Question: Hi I'm trying to hide a panel (which acts as a button to access Registration) on the front end, it should be only visible in the certain time of the year. I'm trying to use DateTime function to get the current date but it doesn't seem to work for me - it says cannot find name 'DateTime'. Any advice appreciated.
Here is my code
'''
module PrestigeWorldWide.Scripts.ViewModels {
export class IndexViewModel extends BaseViewModels.BaseViewModel {
public panels: KnockoutObservableArray<IPanelObject> = ko.observableArray<IPanelObject>();
public events: KnockoutObservableArray<FullCalendar.EventObject> = ko.observableArray<any>();
constructor() {
super();
this.panels.push({
Name: "My Transcript",
Desc: "View your unofficial QUB transcript",
Icon: "fa-file-text",
Link: "/PrestigeWorldwide/Grade/ViewTranscript"
});
this.panels.push({
Name: "Module Info",
Desc: "View the information on all modules including pre-requisites and course content",
Icon: "fa-folder-open",
Link: "/PrestigeWorldwide/Module/ModuleInfo"
});
var cutOffStart1 = "14/09/2015";
var cutOffEnd1 = "12/10/2015";
var cutOffStart2 = "18/01/2016";
var cutOffEnd2 = "15/02/2016";
if (DateTime.Now >= cutOffStart1 && DateTime.Now >= cutOffEnd1) {
this.panels.push({
Name: "Enrollment Wizard",
Desc: "Enroll for modules and enter further information about yourself - emergency contacts etc.",
Icon: "fa-magic",
Link: "/PrestigeWorldwide/Registration/Index"
});
}
this.getEvents();
}
getEvents() {
var url = "/PrestigeWorldwide/Class/GetStudentClasses";
this.loading(true);
$.ajax(url).done((events: FullCalendar.EventObject[]) => {
this.loading(false);
_.each(events, (event) => {
this.events.push(event);
});
});
}
}
export interface IPanelObject {
Name: string;
Desc: string;
Icon: string;
Link?: string;
}
}
'''

Update - I've got to the following stage: (is there any easy way to change the formats of dates without using Moments.js? Seems like an overkill for such a tiny piece of code?)
'''
//Before displaying the Registration wizard panel, check if we are in the range of registration availability dates
var cutOffStart1 = new Date(2015,09,14);
var cutOffEnd1 = new Date(2015, 10, 12);
var cutOffStart2 = new Date(2015,3,11);
var cutOffEnd2 = new Date(2015,3,15);
//var cutOffStart2 = new Date(2016,1,18);
//var cutOffEnd2 = new Date(2016,2,15);
var today = new Date();
var dd = today.getDate();
var mm = today.getMonth() + 1; //January is 0!
var yyyy = today.getFullYear();
//check if the current date is in the fisrt semseter registration period
if (today >= cutOffStart1 && today >= cutOffEnd1) {
this.panels.push({
Name: "Enrollment Wizard",
Desc: "Enroll for modules and enter further information about yourself - emergency contacts etc.",
Icon: "fa-magic",
Link: "/PrestigeWorldwide/Registration/Index"
});
}
//check if the current date is in the second semseter registration period
else if (today >= cutOffStart2 && today >= cutOffEnd2) {
this.panels.push({
Name: "Enrollment Wizard",
Desc: "Enroll for modules and enter further information about yourself - emergency contacts etc.",
Icon: "fa-magic",
Link: "/PrestigeWorldwide/Registration/Index"
});
}
else { };
'''
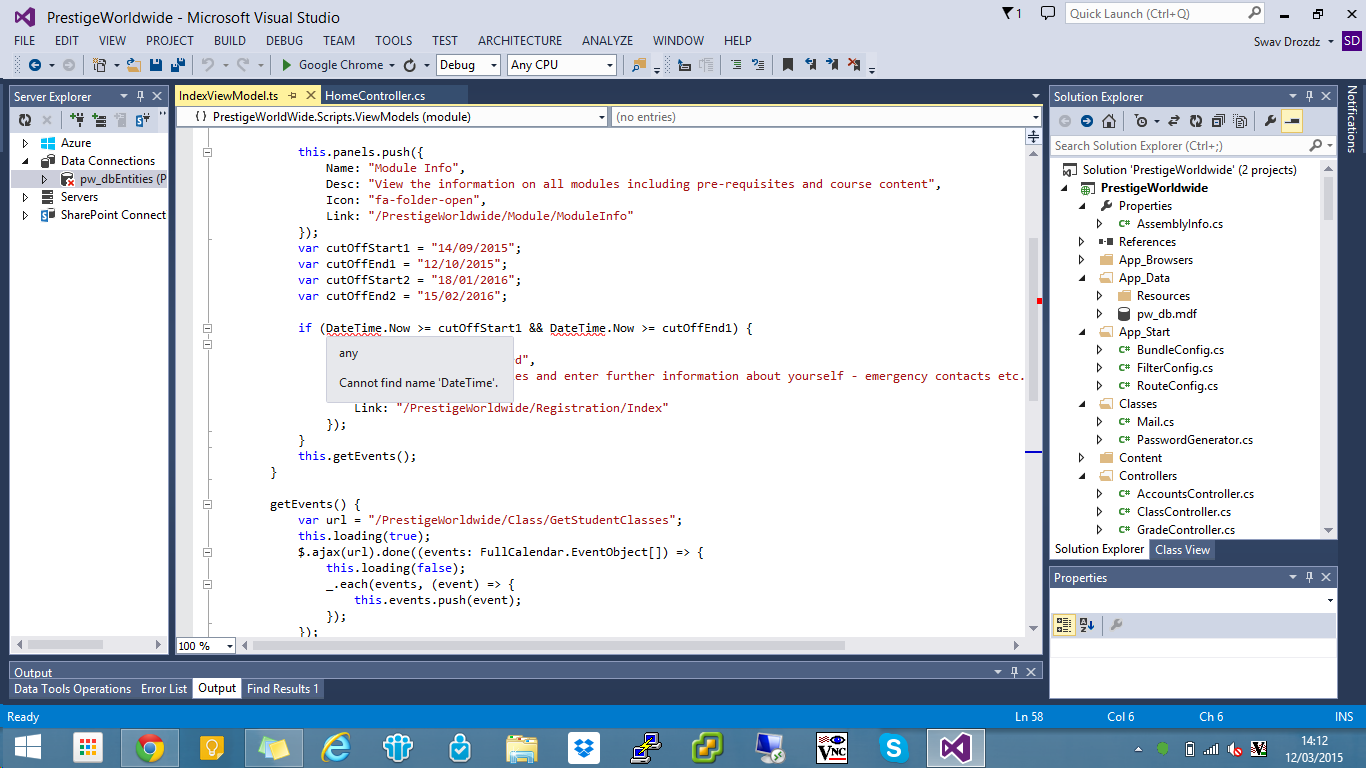
Answer: 'DateTime.Now' is c#, you are in a JavaScript file.
You need to do something like this:
'''
var now = new Date();
'''
Also worth noting that the value you are comparing to for your cut off dates are strings, you will need to convert those to dates too.
There are several js libraries to manipulate dates, <URL> is one.